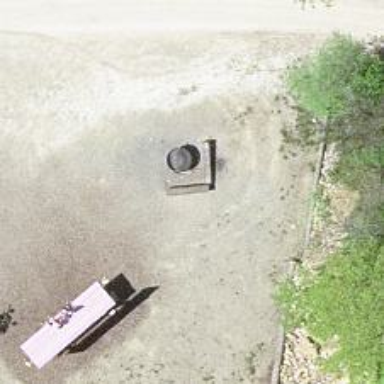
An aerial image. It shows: Bench.